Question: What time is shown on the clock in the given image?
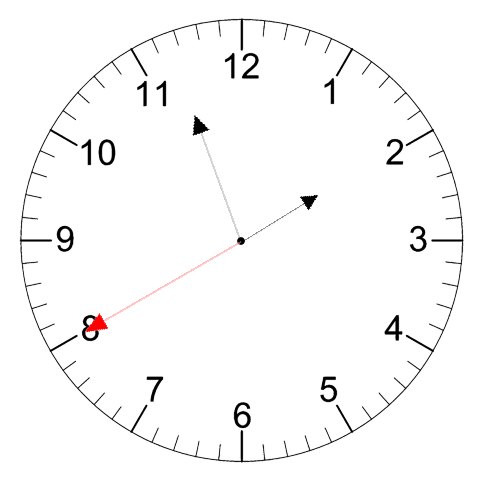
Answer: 01:56:40